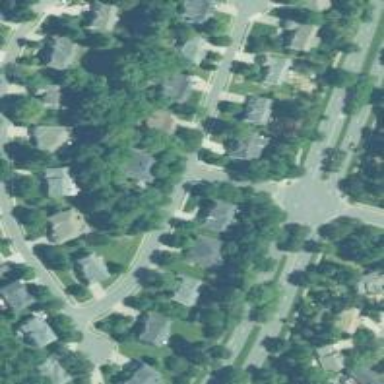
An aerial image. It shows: Single-family residential area.